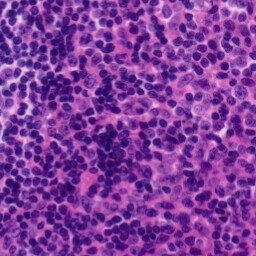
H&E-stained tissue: Tonsil